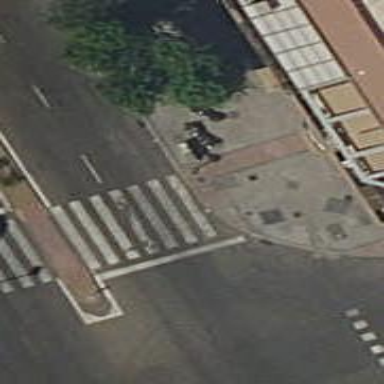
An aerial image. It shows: Crossing with traffic signals. It is zebra crossing.